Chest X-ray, PA view. Patient: 50 years old, sex M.
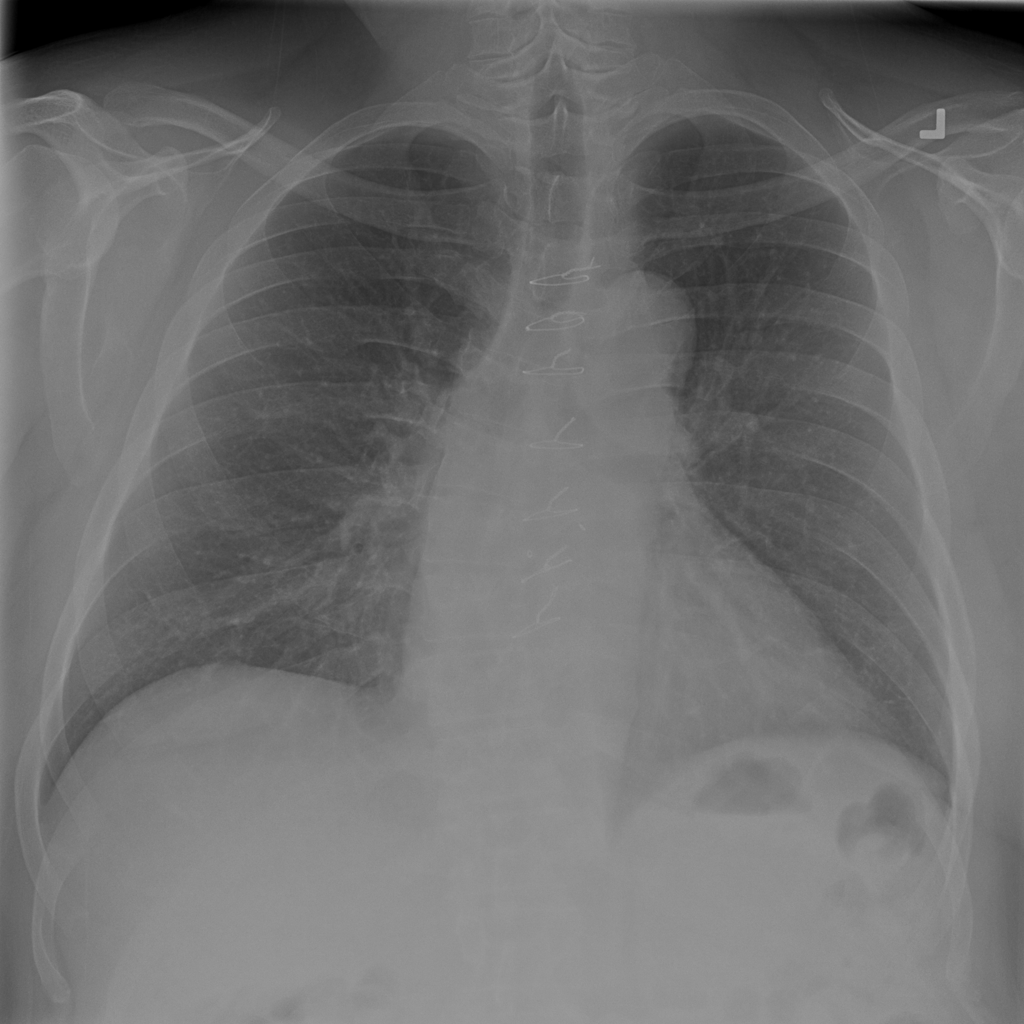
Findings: No Finding